Field crop: maize
Growth stage: 2
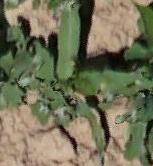
Species: maize